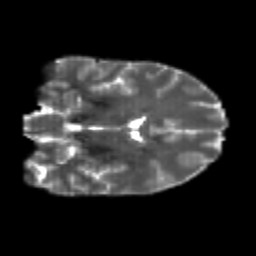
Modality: T2w
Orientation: coronal
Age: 24
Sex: female
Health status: healthy
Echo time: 0.074 s